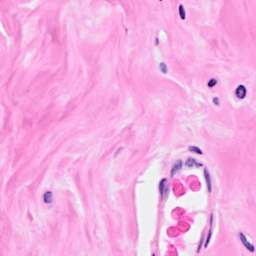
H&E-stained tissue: Breast